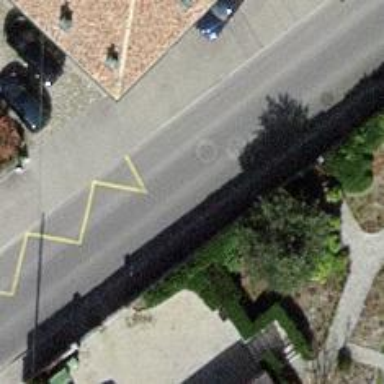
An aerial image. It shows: Driveway.